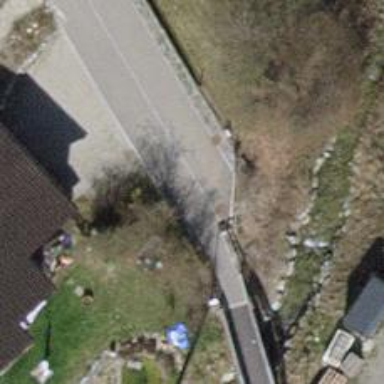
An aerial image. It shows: Footway bridge.